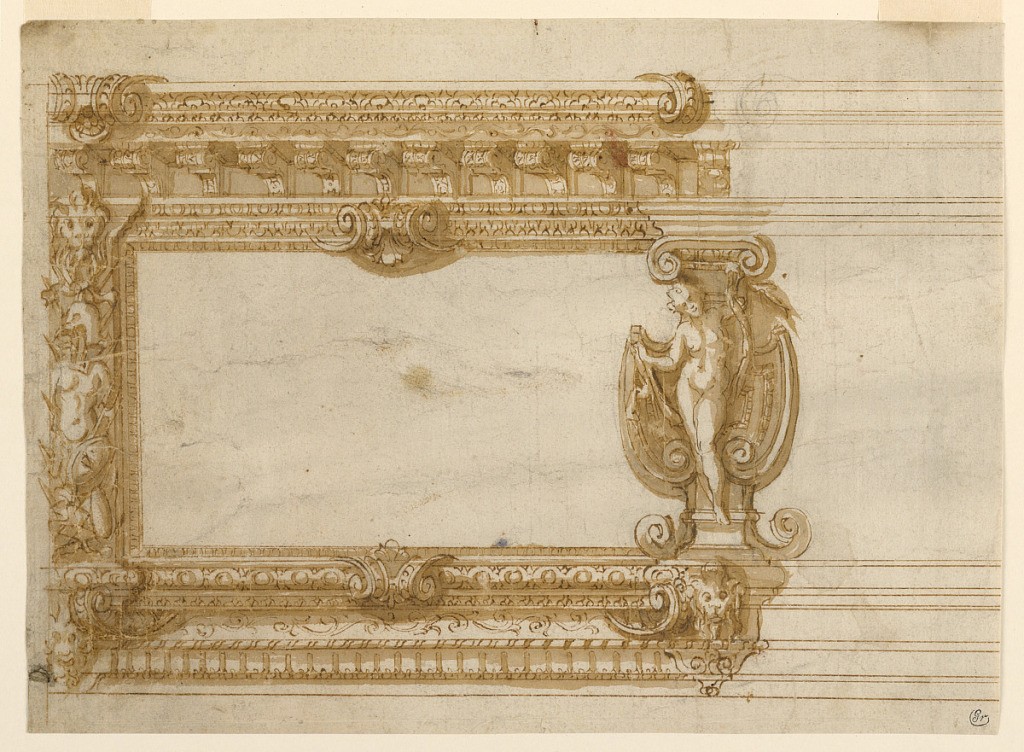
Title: Frieze
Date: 1575–1600
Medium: Pen and brown ink, brown wash, black chalk Support: white laid paper
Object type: Drawing
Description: Horizontal format. Left half of a section is shown. Entablatures at the bottom and at the top. A row of brackets is shown in perspective is included in the top entablature. A trophy of arms is suspended from lion mask in front of a pilaster at left. A nude girl is suspended before an escutcheon and a pilaster at right. Reverse: old collectors numbers: no. 101; ''318'' (?), ''No 5'', ''No 17''